Question: Do the characters in the preview box mean anything?

Have wracked my brains and probably missed the obvious, or I'm a bit daft and its something I should already know!
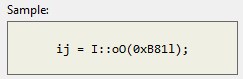
Answer: These are the characters which are very often confused. For instance, in some typefaces 'I' looks very similar to 'l' or to '1'. The same is for 'B' and '8', '0', and 'O'.
This dialog allows you to see how "different" these glyphs are.
See <URL> is basically the same, but it's from pre-Vista era.